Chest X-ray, PA view. Patient: 59 years old, sex M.
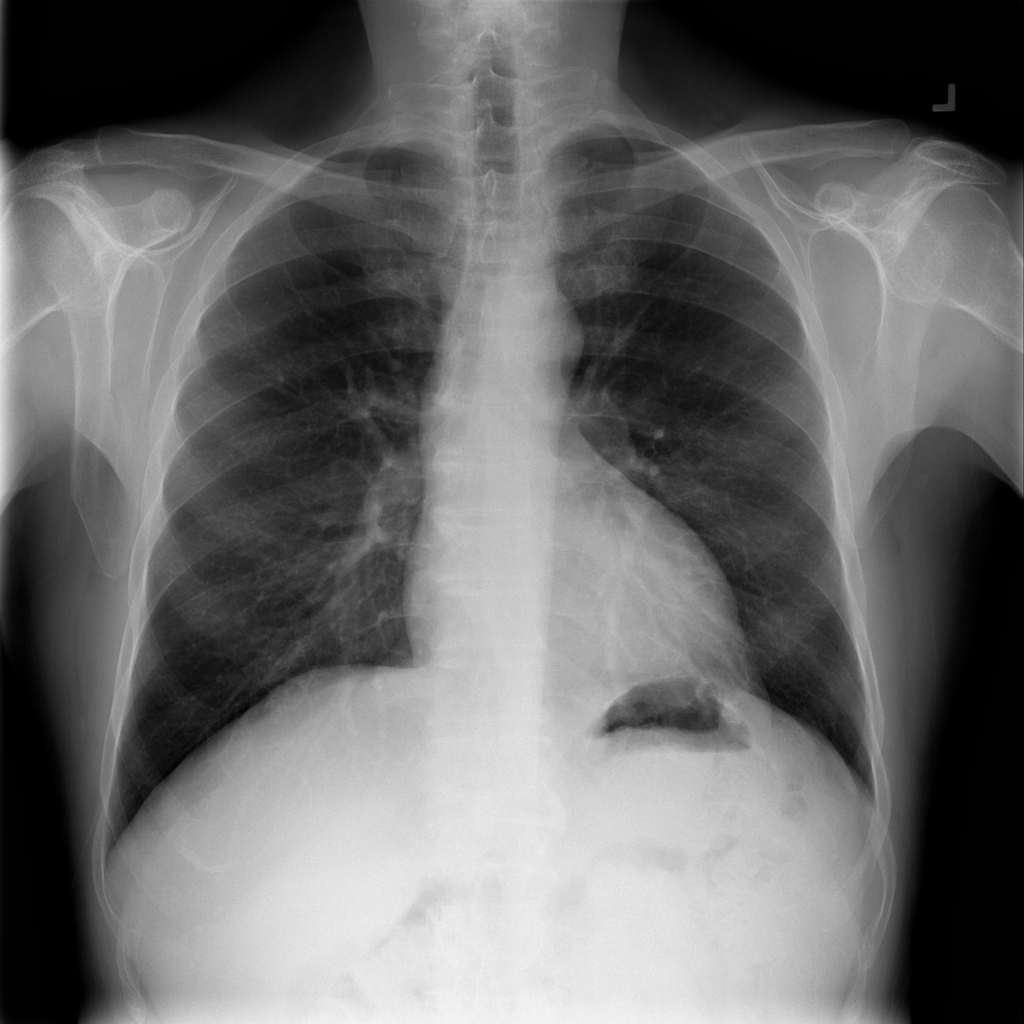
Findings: No Finding